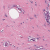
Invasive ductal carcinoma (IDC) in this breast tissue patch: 0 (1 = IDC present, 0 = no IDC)